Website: home-depot
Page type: customer-info-address
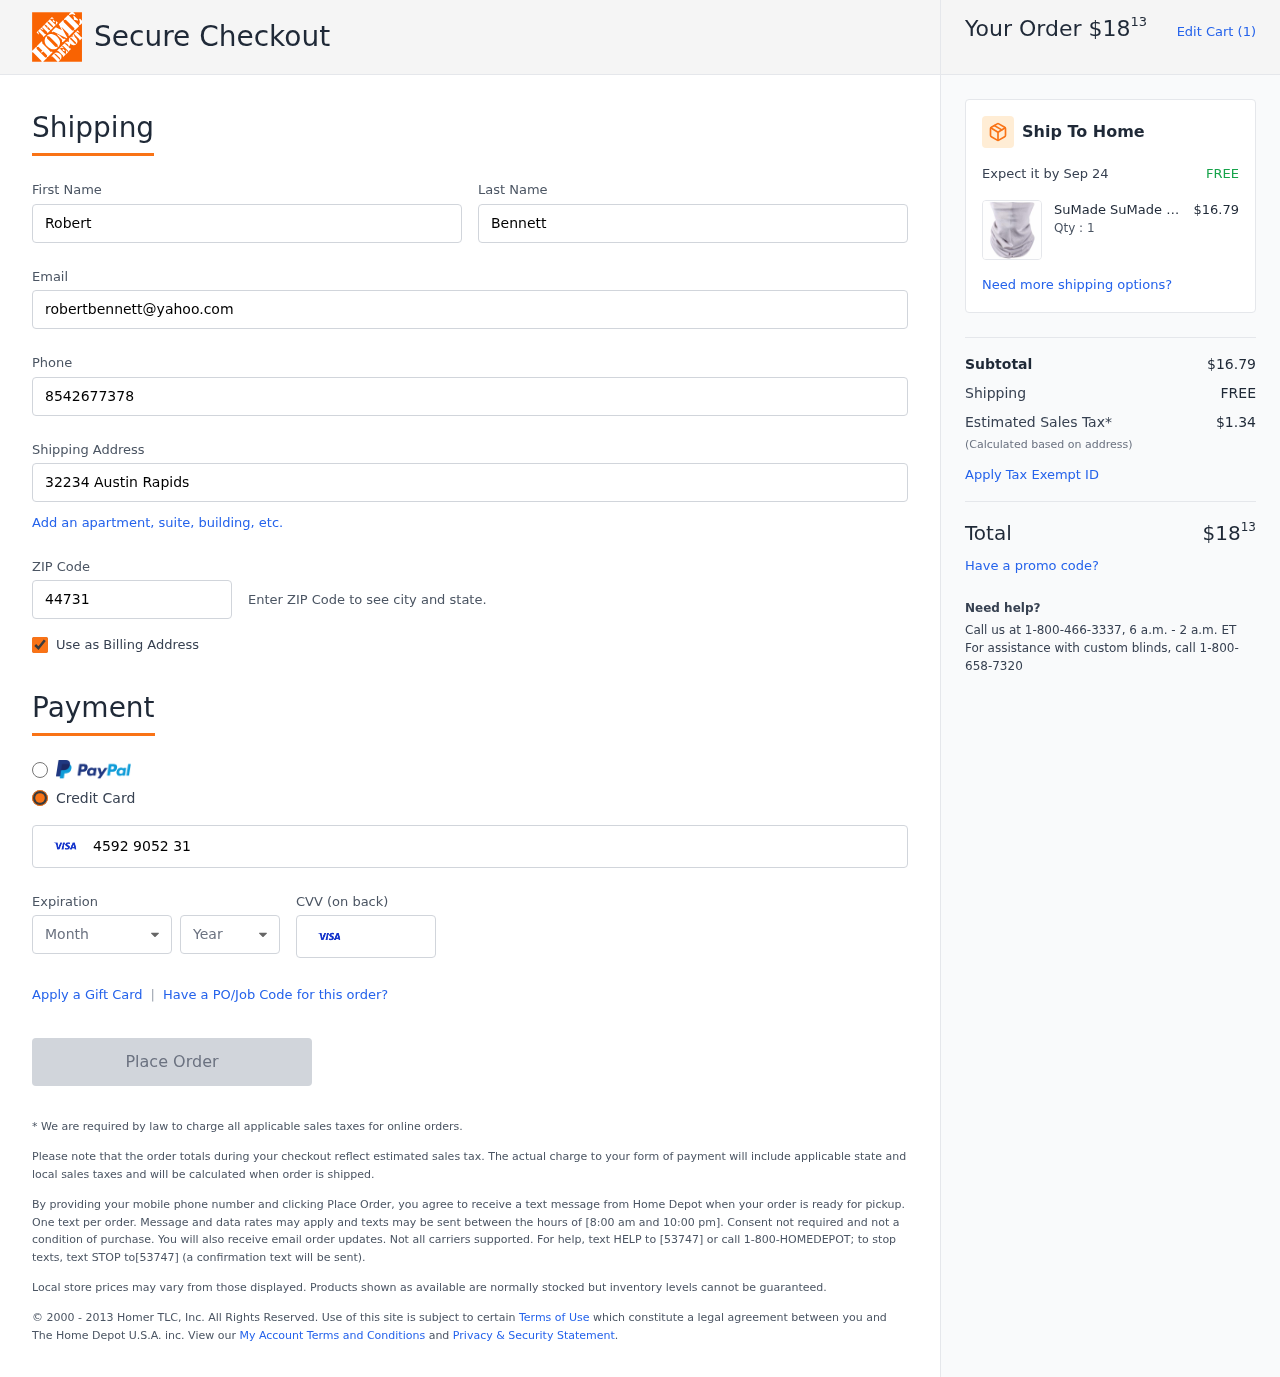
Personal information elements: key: PII_CARD_CVV
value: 591
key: PII_CARD_EXPIRY_MONTH
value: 12
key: PII_CARD_EXPIRY_YEAR
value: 29
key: PII_CARD_NUMBER
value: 4592 9052 3176 1186
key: PII_EMAIL
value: robertbennett@yahoo.com
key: PII_FIRSTNAME
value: Robert
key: PII_LASTNAME
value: Bennett
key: PII_PHONE
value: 8542677378
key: PII_POSTCODE
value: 44731
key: PII_STREET
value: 32234 Austin Rapids
Product elements: key: PRODUCT1_BRAND
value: SuMade
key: PRODUCT1_NAME
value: SuMade Unisex Headwear Face Cover Headband Magic Scarf Neck Gaiter Bandanas
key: PRODUCT1_NAME
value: SuMade Unisex Headwe...
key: PRODUCT1_PRICE
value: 16.79
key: PRODUCT1_QUANTITY
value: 1
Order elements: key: ORDER_TOTAL
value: $1813
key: ORDER_NUM_ITEMS
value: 1
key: ORDER_DELIVERY_DATE
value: Sep 24
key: ORDER_SUBTOTAL
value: $16.79
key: ORDER_SHIPPING_COST
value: FREE
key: ORDER_TAX
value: $1.34